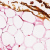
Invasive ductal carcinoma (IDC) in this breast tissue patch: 0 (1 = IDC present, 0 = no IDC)